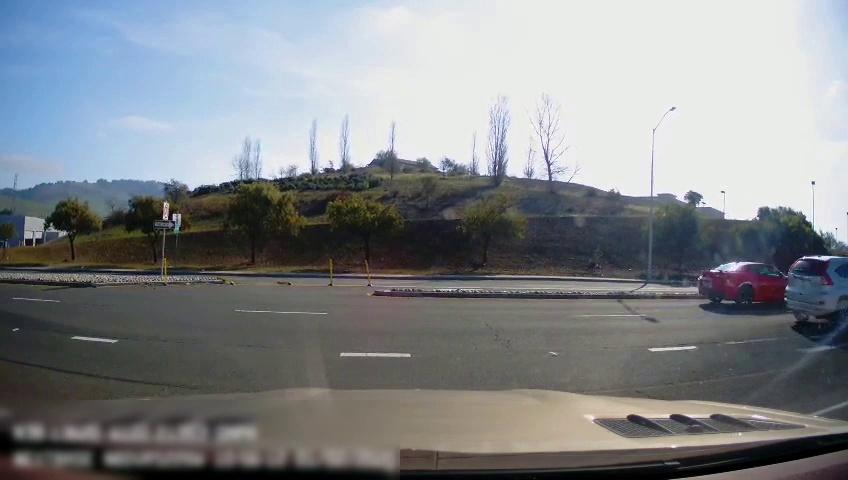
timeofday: Day
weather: Sunny
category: Drivable Space
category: Vehicles | SUV
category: Vehicles | Car
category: Traffic | Signs
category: Traffic | Signs